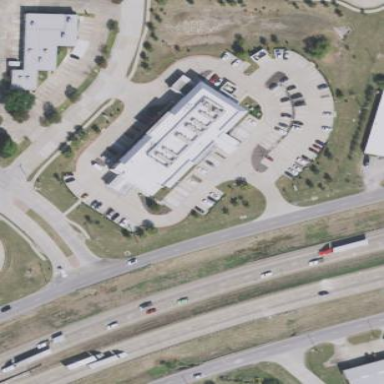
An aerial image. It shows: Hospital building.